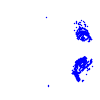
Particle: pion